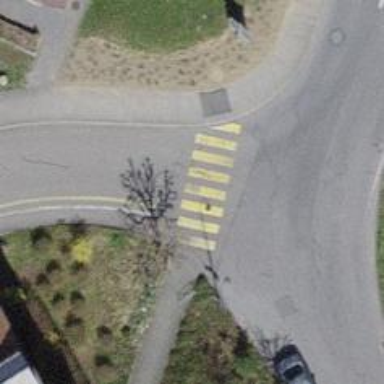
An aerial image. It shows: Footway with zebra crossing.